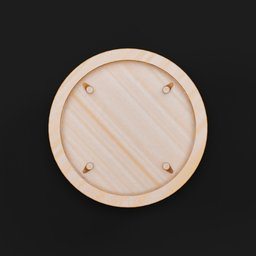
Label: furniture